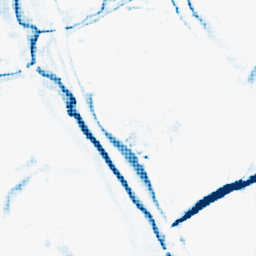
Category: morphological
Decomposition family: morphological_diamond
Decomposition parameters: operation: closing
radius: 10
Upsampling method: sinc_hamming
Upsampling parameters: scale: 8
kernel_size: 8
Upsampling scale: 8